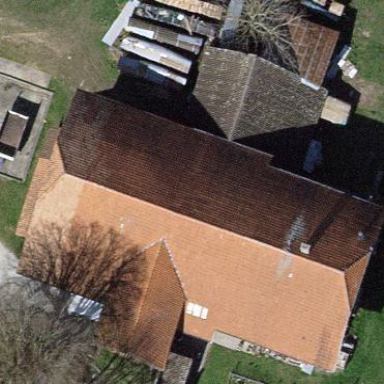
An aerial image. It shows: Farm building.